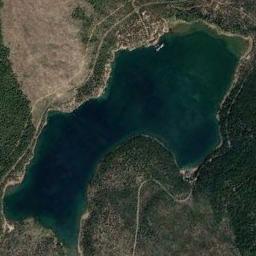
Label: lake